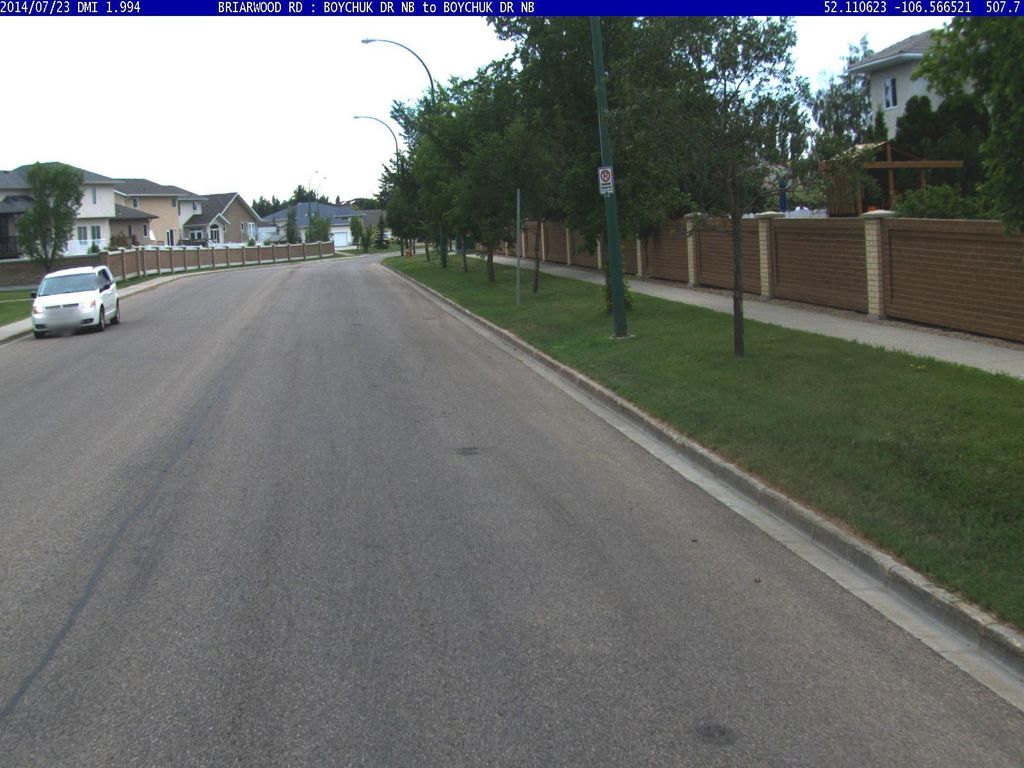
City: saskatoon